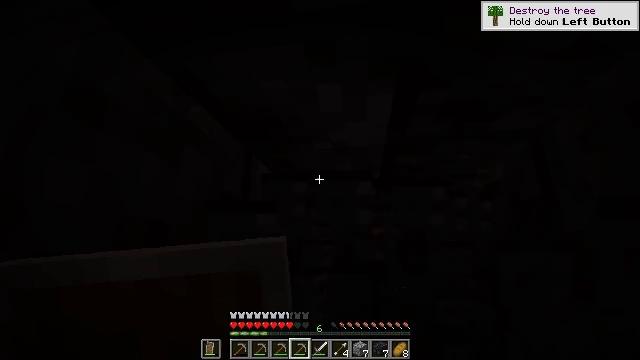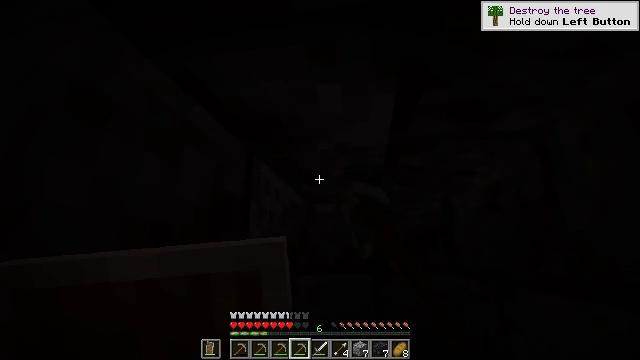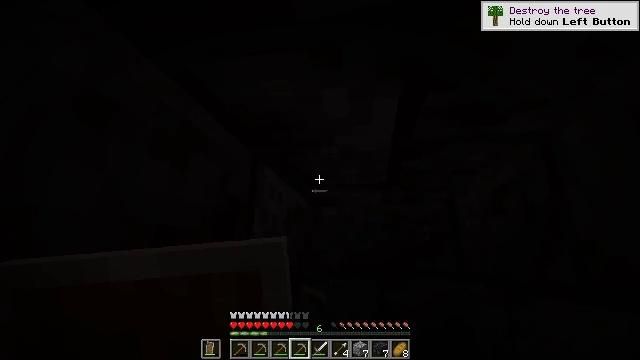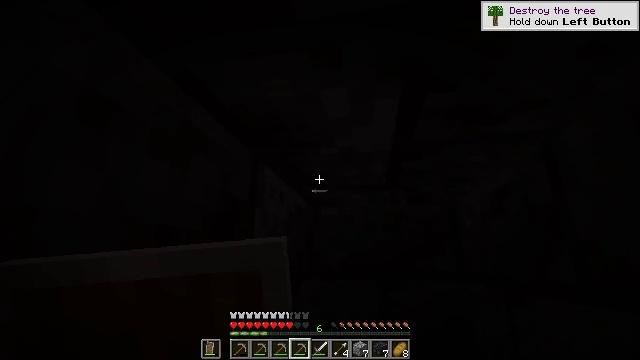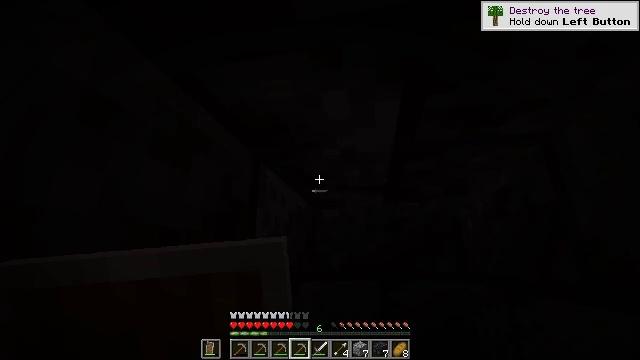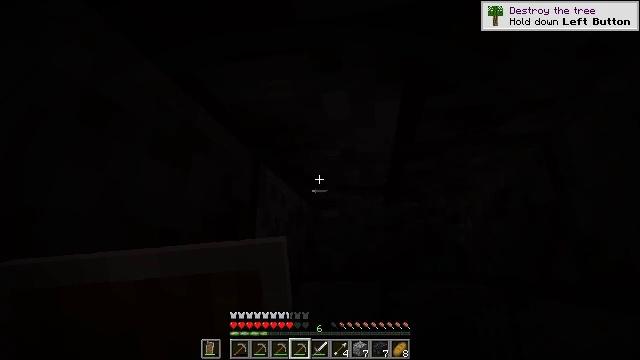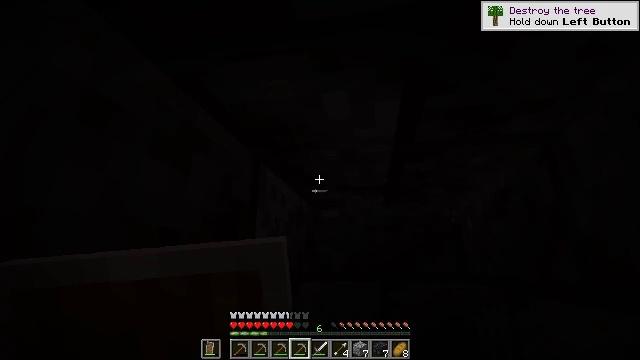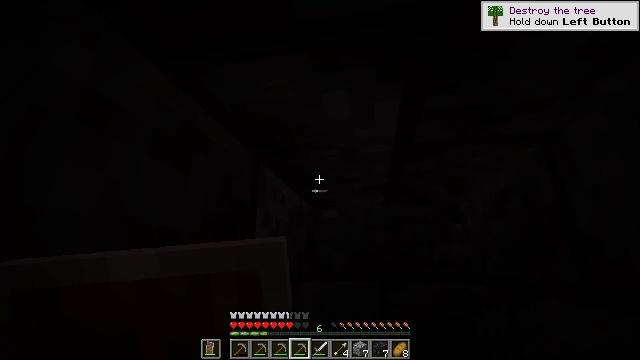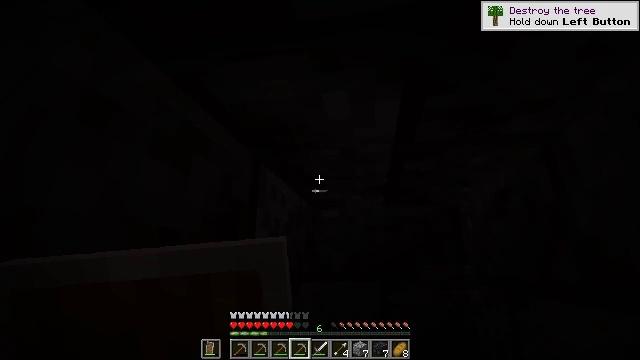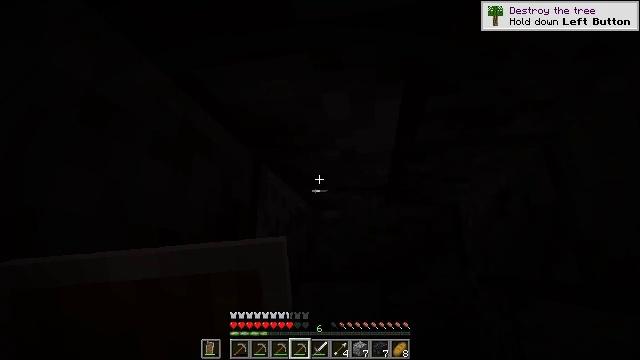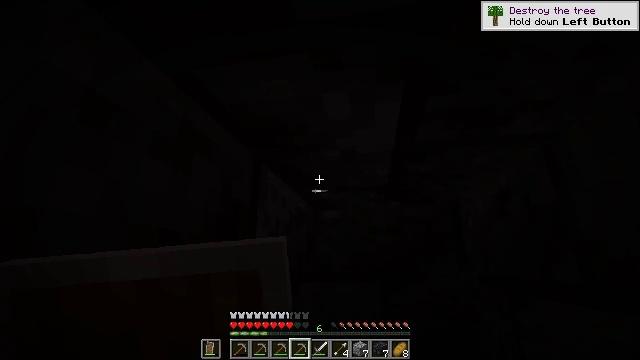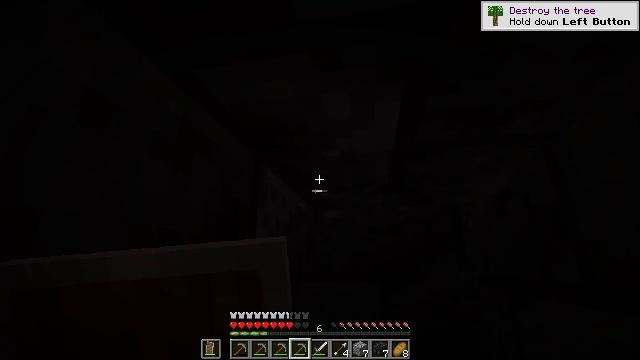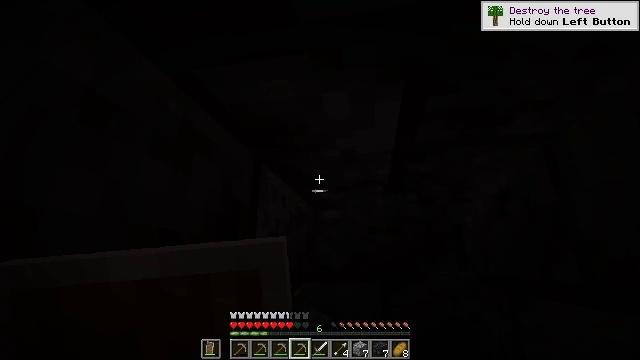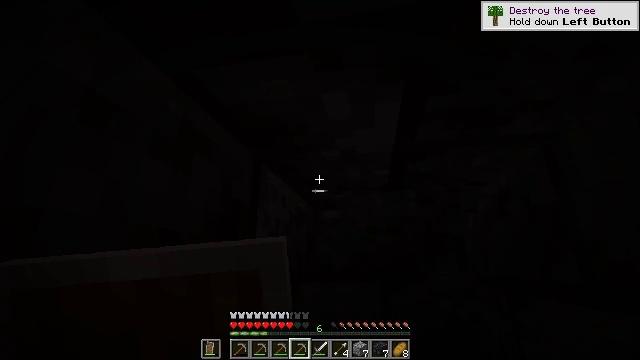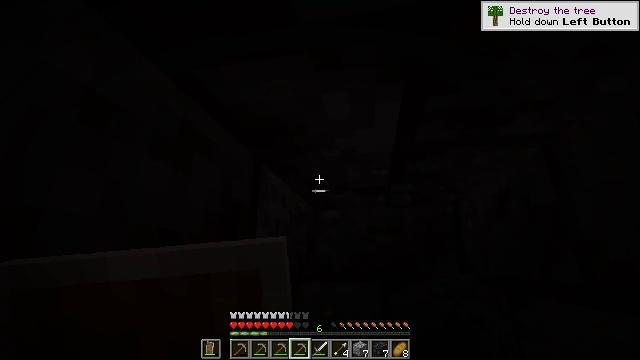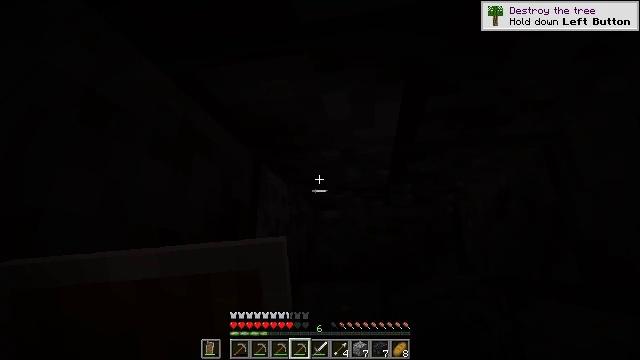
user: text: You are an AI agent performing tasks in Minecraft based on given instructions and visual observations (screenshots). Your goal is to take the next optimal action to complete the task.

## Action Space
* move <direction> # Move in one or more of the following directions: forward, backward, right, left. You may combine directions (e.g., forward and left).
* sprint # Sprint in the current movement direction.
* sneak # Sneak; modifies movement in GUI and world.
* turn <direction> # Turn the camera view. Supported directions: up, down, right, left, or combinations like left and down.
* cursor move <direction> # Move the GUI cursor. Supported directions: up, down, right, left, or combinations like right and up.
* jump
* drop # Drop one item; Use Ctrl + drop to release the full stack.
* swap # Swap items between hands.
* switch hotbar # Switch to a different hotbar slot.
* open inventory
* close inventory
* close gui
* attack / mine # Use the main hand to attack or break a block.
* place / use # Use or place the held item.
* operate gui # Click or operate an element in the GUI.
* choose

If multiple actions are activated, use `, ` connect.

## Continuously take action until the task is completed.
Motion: motion action
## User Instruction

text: Attack the polished blackstone brick stairs to gather it.
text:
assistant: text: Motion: attack / mine
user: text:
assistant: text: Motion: no_op
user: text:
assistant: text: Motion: no_op
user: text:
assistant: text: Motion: no_op
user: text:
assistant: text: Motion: no_op
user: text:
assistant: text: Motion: no_op
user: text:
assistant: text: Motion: attack / mine
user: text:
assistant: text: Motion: attack / mine
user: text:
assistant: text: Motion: attack / mine
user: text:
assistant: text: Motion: attack / mine
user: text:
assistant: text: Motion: attack / mine
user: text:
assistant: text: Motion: attack / mine
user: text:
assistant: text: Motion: attack / mine
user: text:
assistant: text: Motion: attack / mine
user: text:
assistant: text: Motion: attack / mine
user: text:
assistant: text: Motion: attack / mine
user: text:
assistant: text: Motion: attack / mine
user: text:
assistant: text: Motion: attack / mine
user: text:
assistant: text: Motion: attack / mine
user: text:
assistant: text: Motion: attack / mine
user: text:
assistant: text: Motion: attack / mine
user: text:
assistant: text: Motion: attack / mine
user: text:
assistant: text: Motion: attack / mine